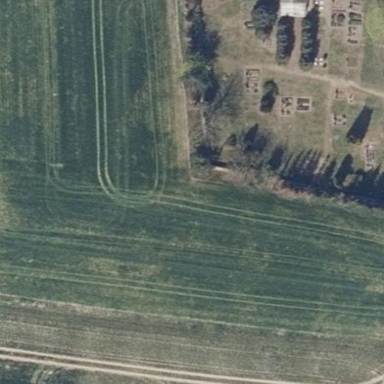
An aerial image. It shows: Cemetery.